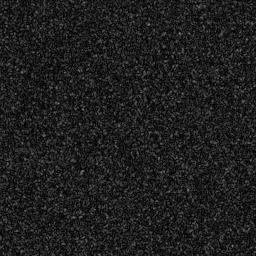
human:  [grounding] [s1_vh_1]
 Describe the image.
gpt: In the satellite image, there is  <ref>1 medium ship </ref> <box>[[80, 5, 94, 21, 0]]</box> located at top right.